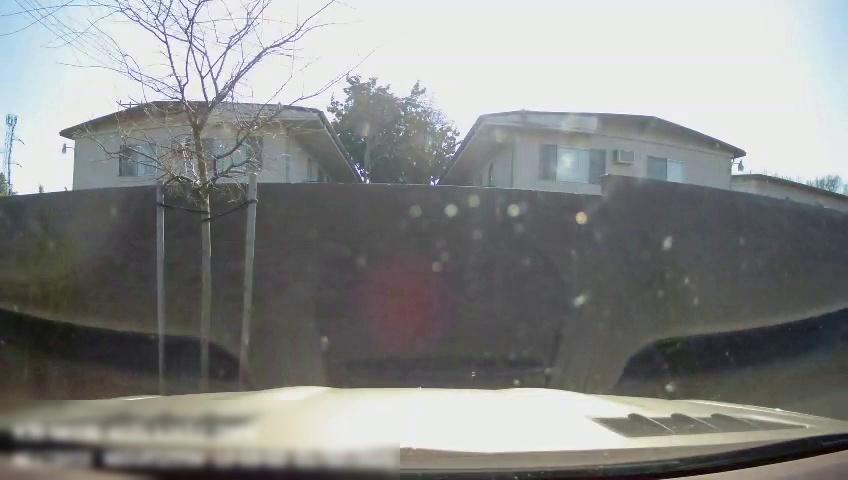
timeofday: Day
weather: Sunny